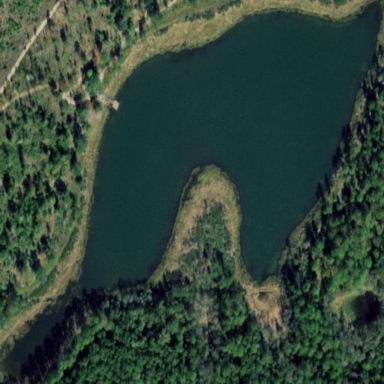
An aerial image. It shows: Serene lake surrounded by nature.